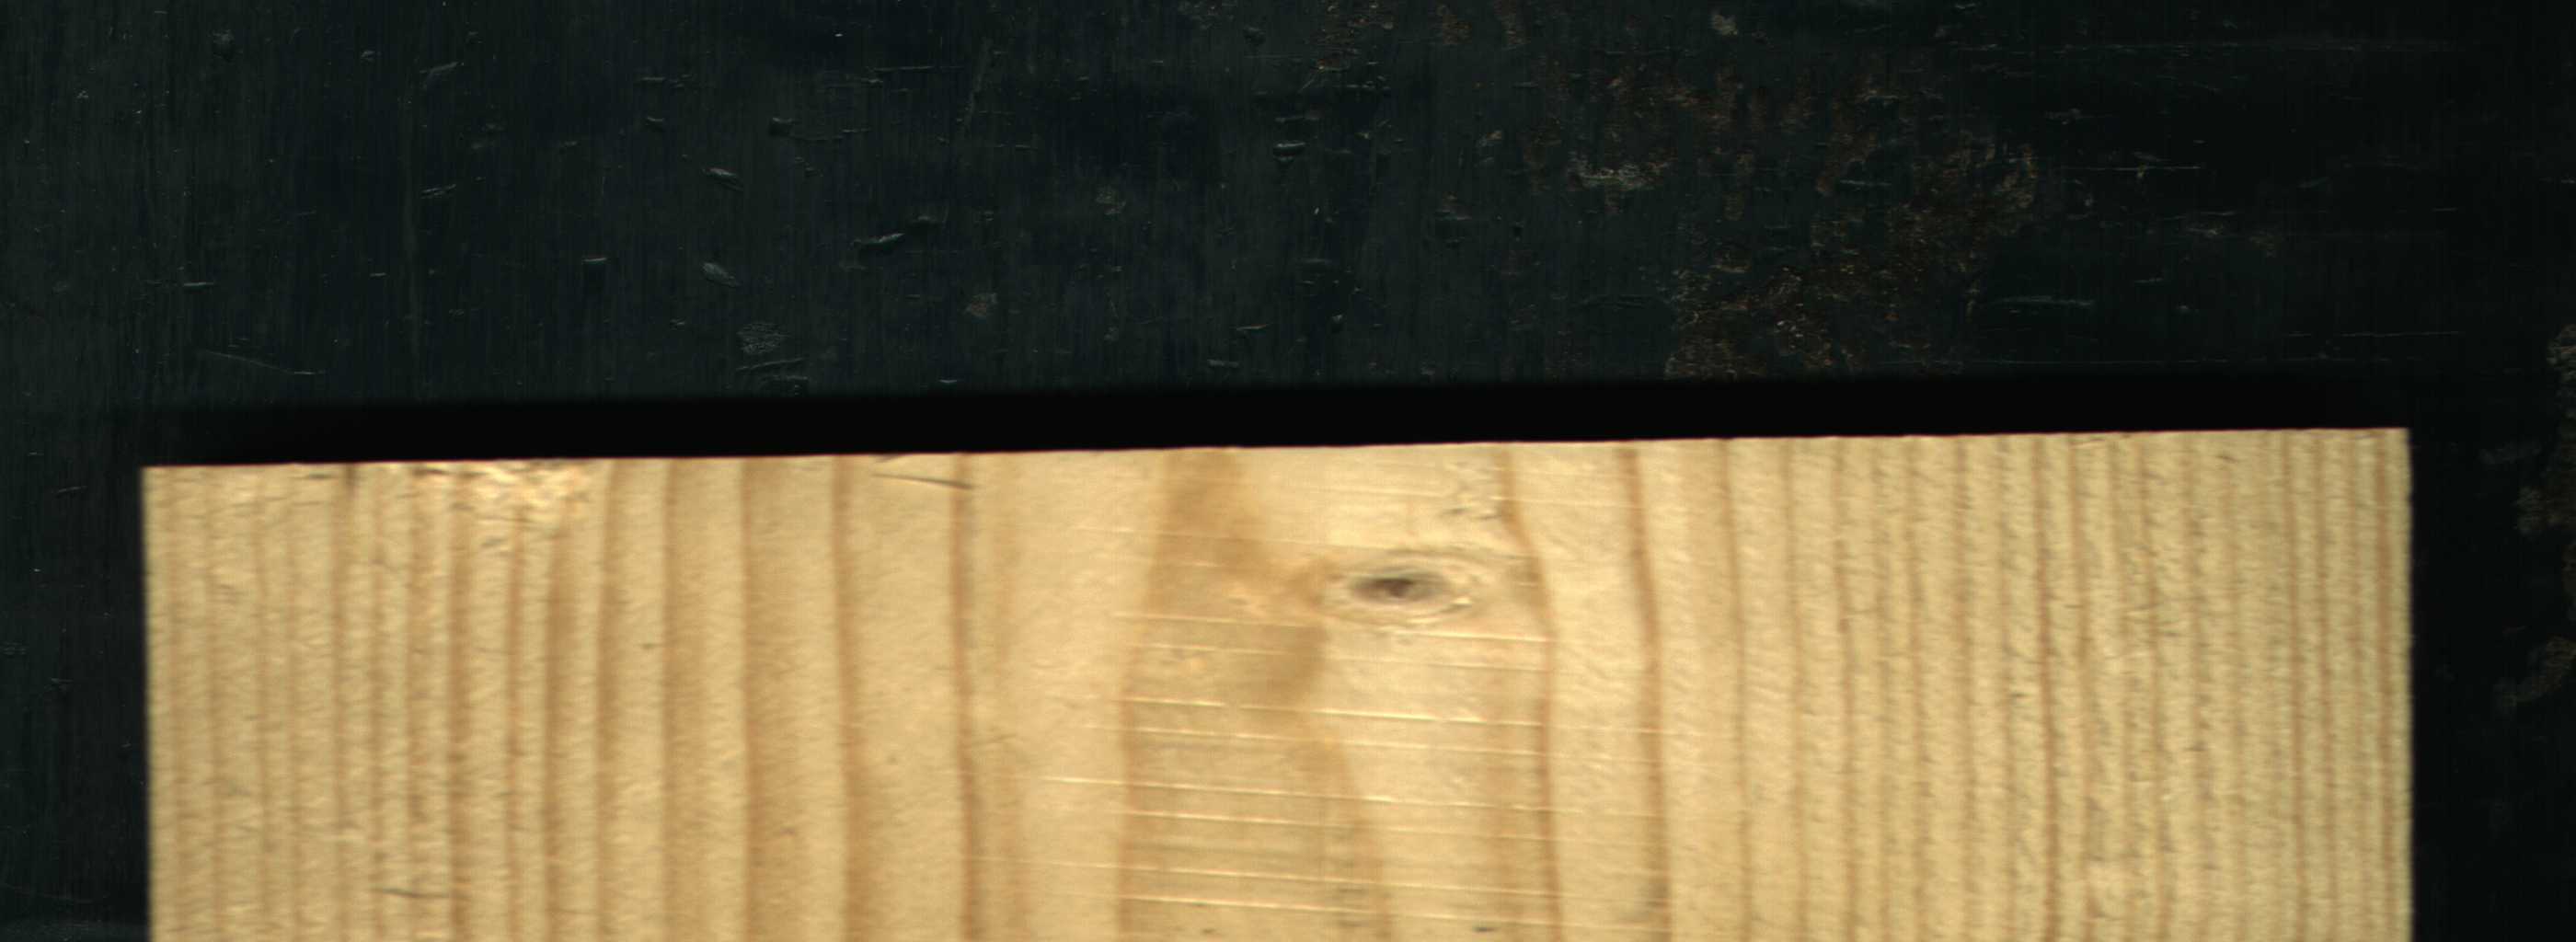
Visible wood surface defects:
Live_Knot